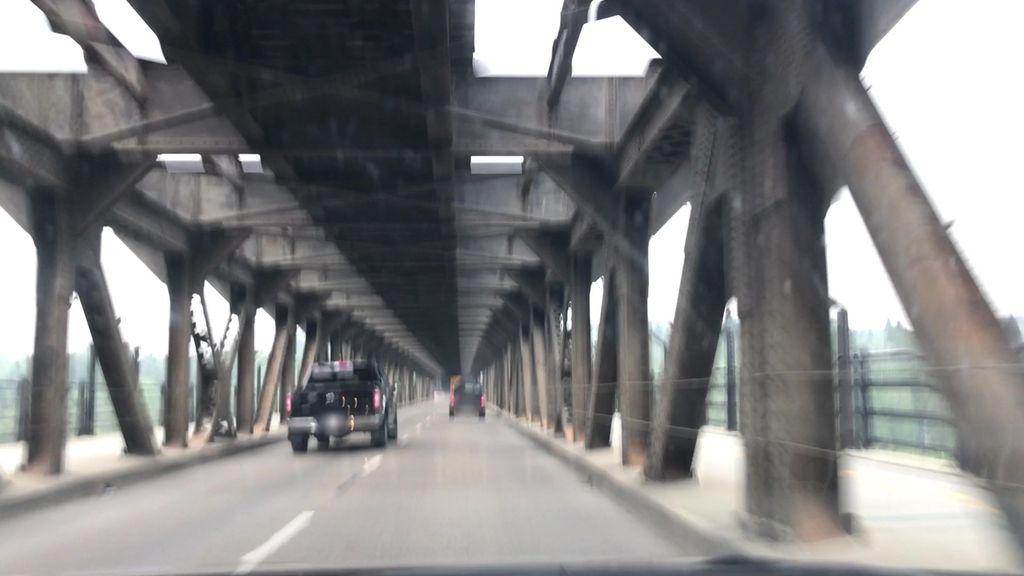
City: edmonton